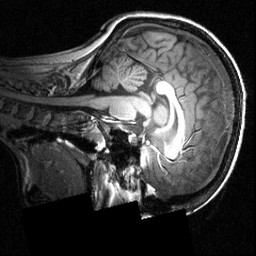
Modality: T1w
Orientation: sagittal
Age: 20
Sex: female
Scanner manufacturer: siemens
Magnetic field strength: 3.951 T
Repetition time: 1.5 s
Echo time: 0.00335 s